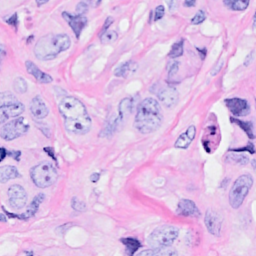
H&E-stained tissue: Breast